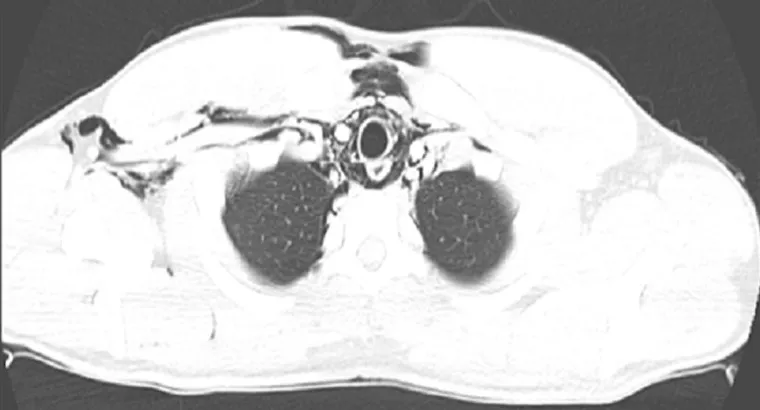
chest CT scan: axial view showing pneumomediastinum and subcutaneous emphysema.
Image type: radiology (ct)